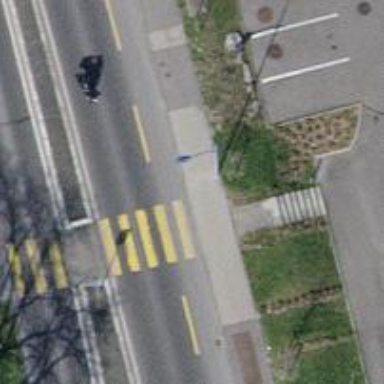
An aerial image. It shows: Marked footway crossing with center island.